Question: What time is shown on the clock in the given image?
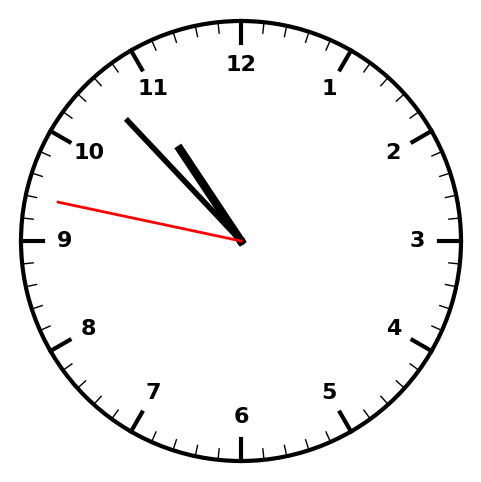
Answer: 10:52:47